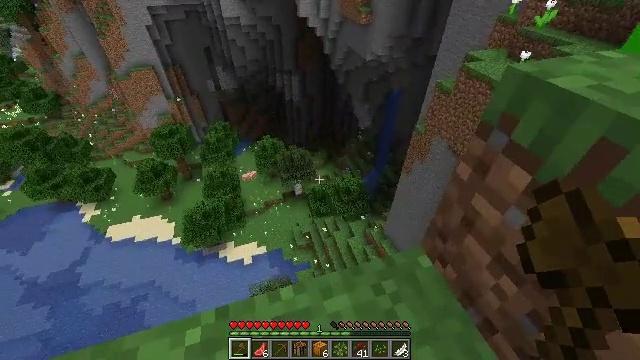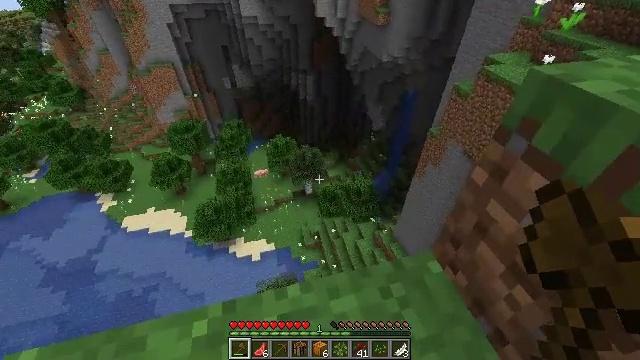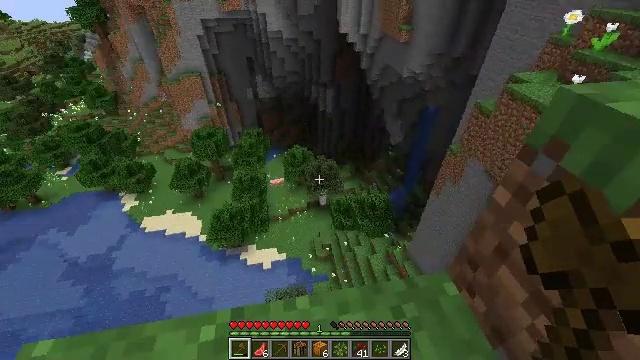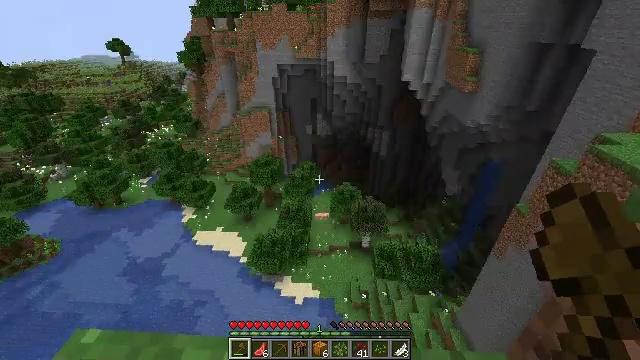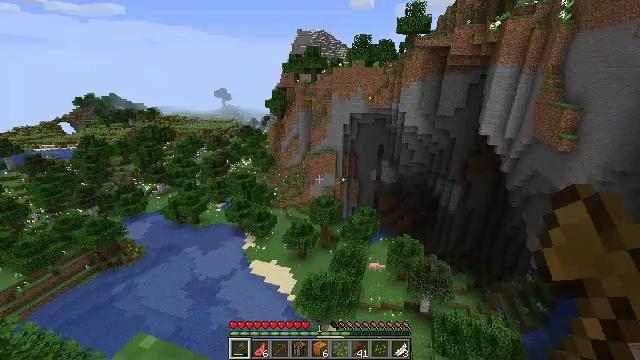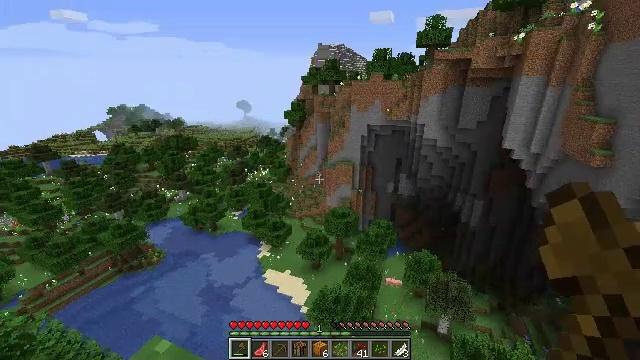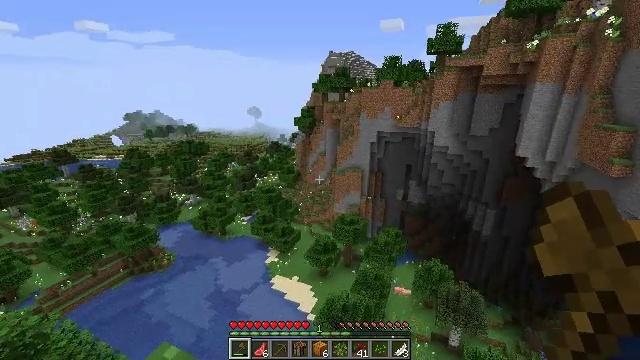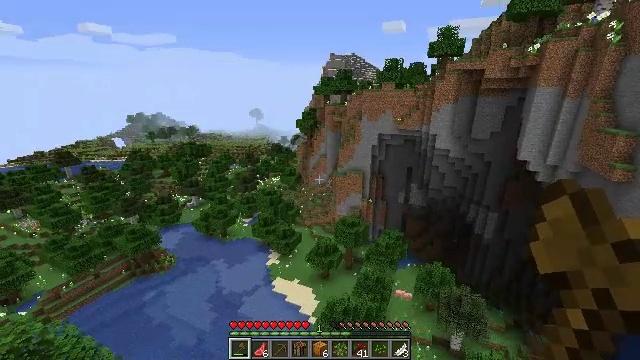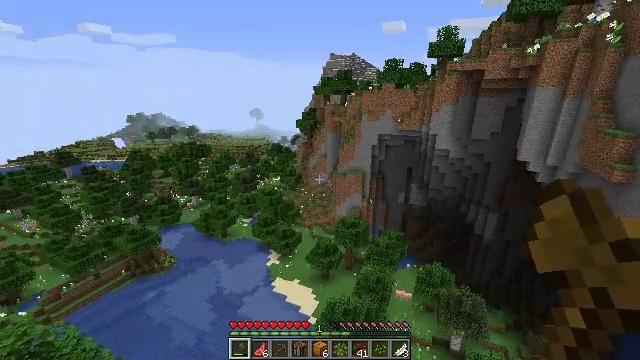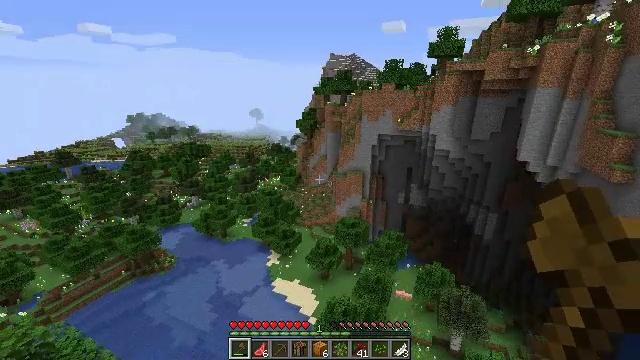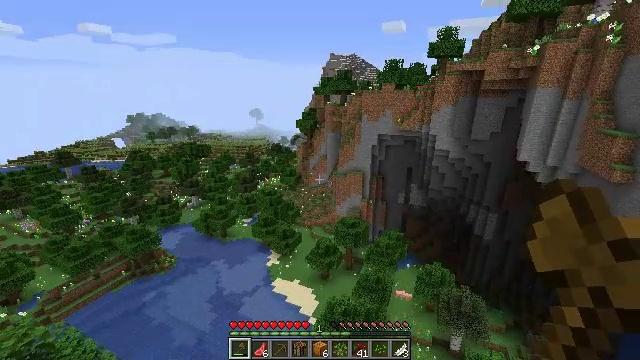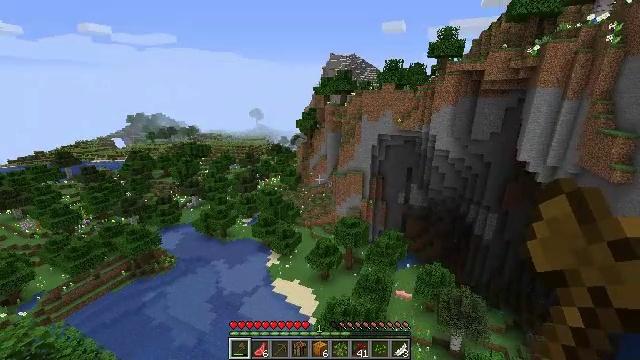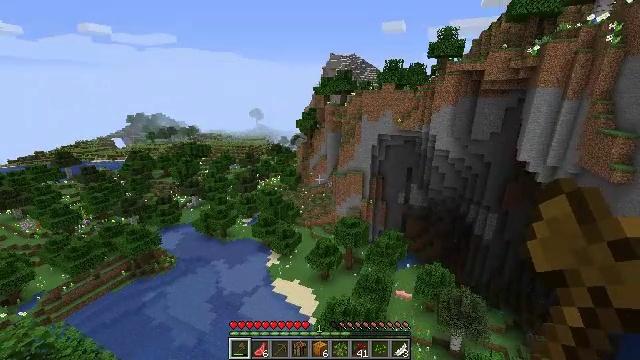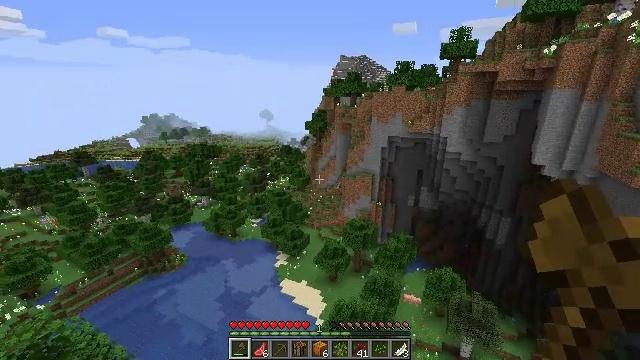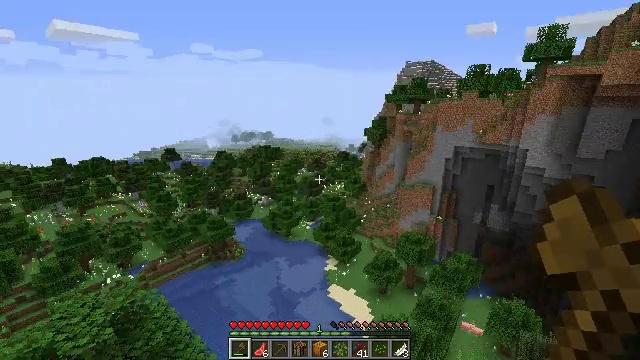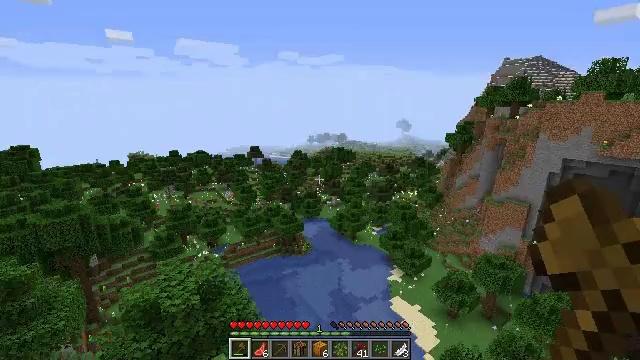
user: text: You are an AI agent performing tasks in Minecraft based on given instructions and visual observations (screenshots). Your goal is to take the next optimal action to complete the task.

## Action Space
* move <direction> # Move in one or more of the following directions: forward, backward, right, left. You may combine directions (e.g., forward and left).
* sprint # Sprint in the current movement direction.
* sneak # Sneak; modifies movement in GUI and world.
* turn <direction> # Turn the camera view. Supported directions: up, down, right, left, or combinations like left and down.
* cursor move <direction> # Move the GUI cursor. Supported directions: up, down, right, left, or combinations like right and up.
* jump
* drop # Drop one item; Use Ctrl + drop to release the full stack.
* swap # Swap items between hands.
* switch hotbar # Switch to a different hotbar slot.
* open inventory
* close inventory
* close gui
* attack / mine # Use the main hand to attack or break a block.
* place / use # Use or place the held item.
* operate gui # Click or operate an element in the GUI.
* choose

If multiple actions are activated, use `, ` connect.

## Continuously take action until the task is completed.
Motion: motion action
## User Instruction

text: Harvest a cornflower from the meadow.
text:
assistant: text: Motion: sneak, turn left
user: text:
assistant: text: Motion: sneak, turn left and up
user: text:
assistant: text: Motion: sneak, turn left and up
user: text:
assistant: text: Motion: sneak, turn left and up
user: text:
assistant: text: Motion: turn left and up
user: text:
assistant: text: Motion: turn left and up
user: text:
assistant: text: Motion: no_op
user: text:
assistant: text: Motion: no_op
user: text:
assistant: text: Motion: no_op
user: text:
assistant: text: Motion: no_op
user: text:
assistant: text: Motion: no_op
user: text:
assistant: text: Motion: no_op
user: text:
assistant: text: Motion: turn left
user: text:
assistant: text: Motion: turn left and up
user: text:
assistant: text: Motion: turn left
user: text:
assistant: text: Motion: turn left
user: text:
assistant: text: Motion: no_op
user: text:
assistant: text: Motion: no_op
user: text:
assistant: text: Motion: no_op
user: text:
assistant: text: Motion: no_op
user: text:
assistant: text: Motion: no_op
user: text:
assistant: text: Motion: no_op
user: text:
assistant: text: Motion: no_op
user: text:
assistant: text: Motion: no_op
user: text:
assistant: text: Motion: no_op
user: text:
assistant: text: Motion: no_op
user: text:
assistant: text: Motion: no_op
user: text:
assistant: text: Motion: no_op
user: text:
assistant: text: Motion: no_op
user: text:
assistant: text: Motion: no_op